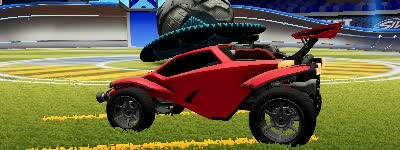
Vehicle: octane